Question: I'm a jQuery newbie, but long-time Perl developer and know regexes well, so I don't want to use the jQuery Validation plugin.
I'm trying to validate the following 3 web forms, each of which has a text or textarea input field and a submit button :

I'm validating them with the following jQuery code, which seems to work well:
'''
<script type="text/javascript" src="/jquery-1.4.4.min.js"></script>
<script type="text/javascript">
$(function() {
$('#mks_btn').click(function(e) {
$('#cl_txt').css('border', '2px solid black');
$('#comment_txt').css('border', '2px solid black');
if (! $('#mks_txt').val().match(/^(CL\s*)?[0-9]{6,}$/i)) {
$('#mks_txt').css('border', '2px solid red');
e.preventDefault();
}
});
$('#cl_btn').click(function(e) {
$('#mks_txt').css('border', '2px solid black');
$('#comment_txt').css('border', '2px solid black');
if (! $('#cl_txt').val().match(/^(MKS\s*)?[0-9]{6,}$/i)) {
$('#cl_txt').css('border', '2px solid red');
e.preventDefault();
}
});
$('#comment_btn').click(function(e) {
$('#mks_txt').css('border', '2px solid black');
$('#cl_txt').css('border', '2px solid black');
if ($('#comment_txt').val().length < 2) {
$('#comment_txt').css('border', '2px solid red');
e.preventDefault();
}
});
});
</script>
'''
My (cosmetic) problem is:
When a user enters invalid value into the first text field ("MKS") and clicks the "Add MKS" button, my code will prevent form submission and make the border of the text field solid red. Then the user changes her mind and decides to enter text into web form and enters invalid data there again. Then I would have 2 red borders already, which would irritate the user.
I'm trying to workaround this problem by setting the other text fields to solid black on a button click - as you can see above. But this doesn't look good, because the original border has been something else before the user started entering anything.
So I wonder, if I could restore that value for all text input fields somehow - when a button is clicked (or maybe on blur or some other event, indicating that the user has switched to another web form?)
Thank you for any suggestions! Alex
My browser is Firefox 3.6.12 / WinXP, but I want all browsers work of course :-)
The HTML code for the 3 web forms is below and I only have text and links besides that, no further elements at the web page:
'''
<form>
<tr valign="top">
<th>MKS</th><td>
<input name="show_id" type="hidden" value="20110111172527685">
<input name="toggle_mks" id="mks_txt" type="text" size="10" maxsize="10">
<input type="submit" id="mks_btn" value="Add MKS" class="toggle">
</td></tr>
</form>
<form>
<tr bgcolor="#EEEEEE" valign="top">
<th>CL</th><td>
<input name="show_id" type="hidden" value="20110111172527685">
<input name="toggle_cl" id="cl_txt" type="text" size="10" maxsize="10">
<input type="submit" id="cl_btn" value="Add CL" class="toggle">
</td></tr>
</form>
<form>
<tr valign="top">
<th>Comments</th><td>
<input name="show_id" type="hidden" value="20110111172527685">
<textarea name="comment" id="comment_txt" rows="4" cols="60" maxsize="320">
</textarea>
<input type="submit" id="comment_btn" value="Add comment" class="toggle">
</td></tr>
</form>
'''
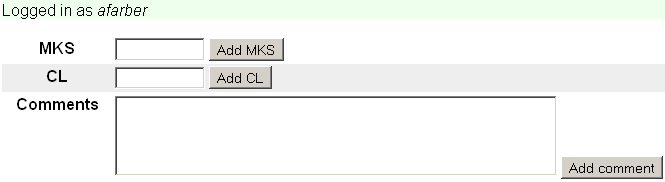
Answer: instead of
'''
$('#mks_txt').css(
'''
create two css-classes in the stylesheet, one for normal state and one for error state. apply the normal state class in the HTML and set the error state class via jQuery.
'''
.className {
border: 2px solid red;
}
'''
use
'''
$('#mks_txt').addClass("className");
'''
to add a class and use
'''
$('#mks_txt').removeClass("className");
'''
to remove it and restore the element to its previous state. This way you can decorate your alements with a lot more "features" like background-color or font-style as well.
Update: you can do something like:
'''
/** css: **/
input {
border:solid 1px;
}
.error {
border-color:#f00;
}
/** script: **/
var resetForm = function () {
$('#cl_txt, #comment_txt, #mks_txt').removeClass('error');
}
var renderError = function (elm, isValid) {
if(!isValid){
elm.addClass('error');
}
}
var validate = function (value, reg){
return value.match(reg);
}
$('#mks_btn').click(function(e) {
resetForm();
var elm = $('#mks_txt');
renderError(elm, validate(elm.val(),
/^(CL\s*)?[0-9]{6,}$/i))
e.preventDefault();
});
$('#cl_btn').click(function(e) {
resetForm();
var elm = $('#cl_txt');
renderError(elm, validate(elm.val(),
/^(MKS\s*)?[0-9]{6,}$/i))
e.preventDefault();
});
$('#comment_btn').click(function(e) {
resetForm();
var elm = $('#comment_txt');
renderError(elm, validate(elm.val(),
elm.val().length < 2))
e.preventDefault();
});
'''